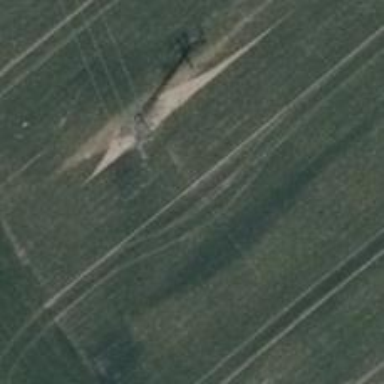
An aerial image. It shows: Power pole.